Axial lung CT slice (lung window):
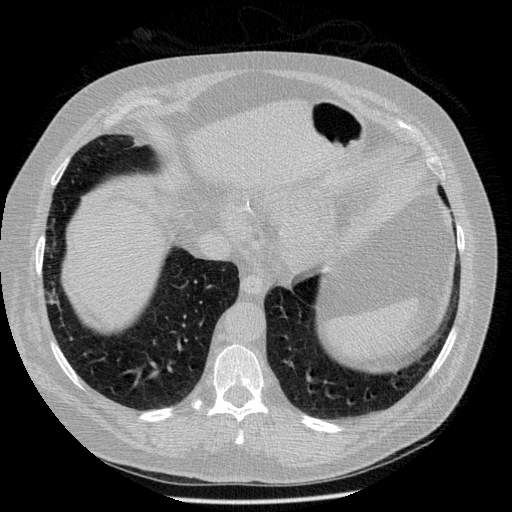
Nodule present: no